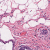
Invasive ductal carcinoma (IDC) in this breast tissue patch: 0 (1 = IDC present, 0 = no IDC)